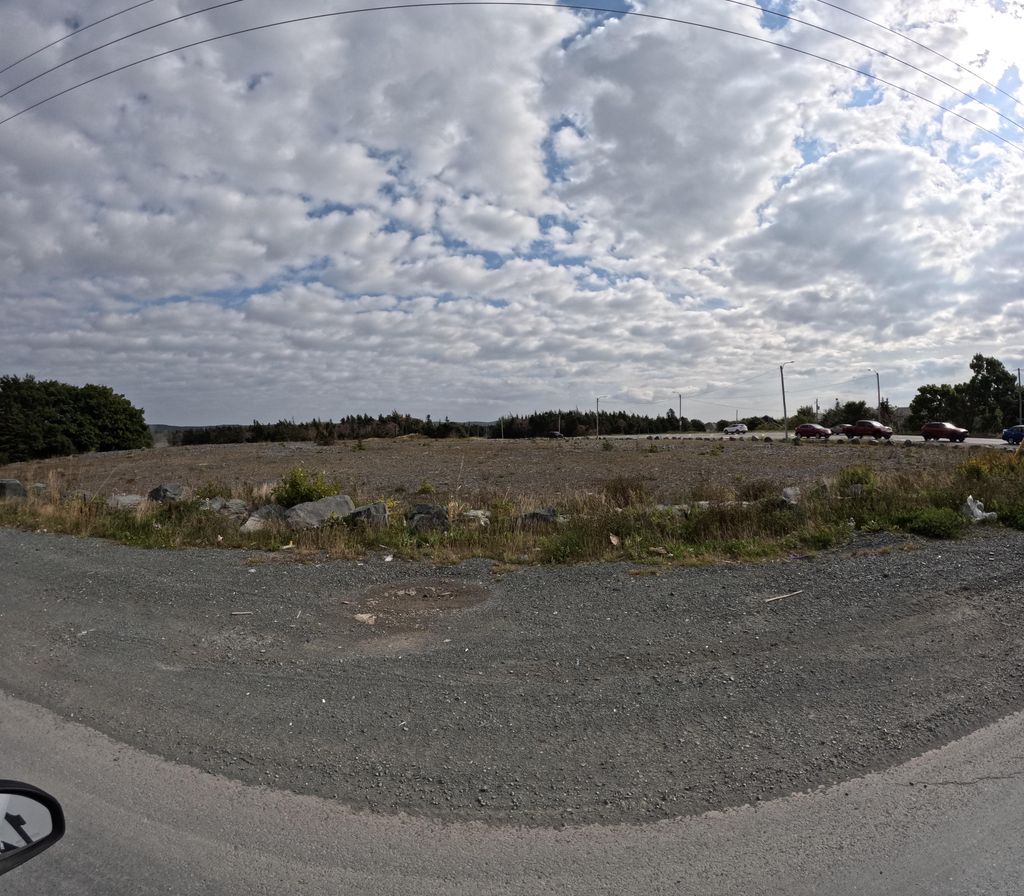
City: st_johns